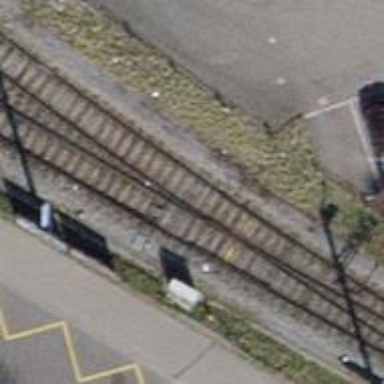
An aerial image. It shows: Railway switch.